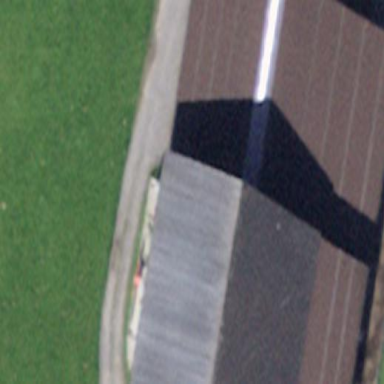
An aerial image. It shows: Farm auxiliary building.